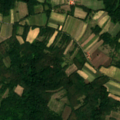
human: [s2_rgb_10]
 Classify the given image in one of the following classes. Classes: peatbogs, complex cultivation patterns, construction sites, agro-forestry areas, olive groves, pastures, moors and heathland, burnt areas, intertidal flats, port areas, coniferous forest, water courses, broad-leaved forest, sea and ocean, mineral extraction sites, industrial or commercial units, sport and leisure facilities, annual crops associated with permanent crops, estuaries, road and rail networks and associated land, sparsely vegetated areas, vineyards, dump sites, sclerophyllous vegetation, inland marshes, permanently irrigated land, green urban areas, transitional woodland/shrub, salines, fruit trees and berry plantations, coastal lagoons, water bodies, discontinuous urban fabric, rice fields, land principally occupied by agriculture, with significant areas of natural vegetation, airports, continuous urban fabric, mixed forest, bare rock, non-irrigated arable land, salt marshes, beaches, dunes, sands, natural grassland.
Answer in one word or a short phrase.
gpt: complex cultivation patterns, land principally occupied by agriculture, with significant areas of natural vegetation, broad-leaved forest